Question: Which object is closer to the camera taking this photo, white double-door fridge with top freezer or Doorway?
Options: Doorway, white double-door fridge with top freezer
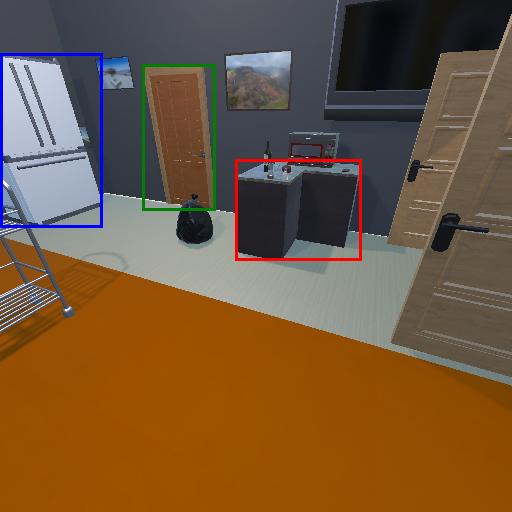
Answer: Doorway